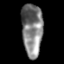
Tissue: lung
Cell type: Endothelial cells
Senescence score: 0.6323
Nuclear area (px): 1087
Mean DAPI intensity: 127.056